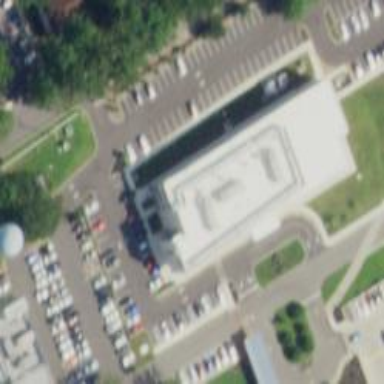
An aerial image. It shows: Healthcare clinic is depicted in the image.